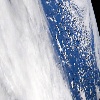
Label: cloud